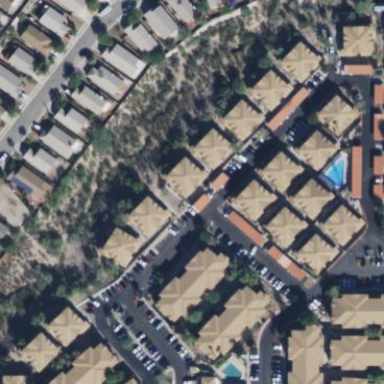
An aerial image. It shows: Residential area with apartments.